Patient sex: M
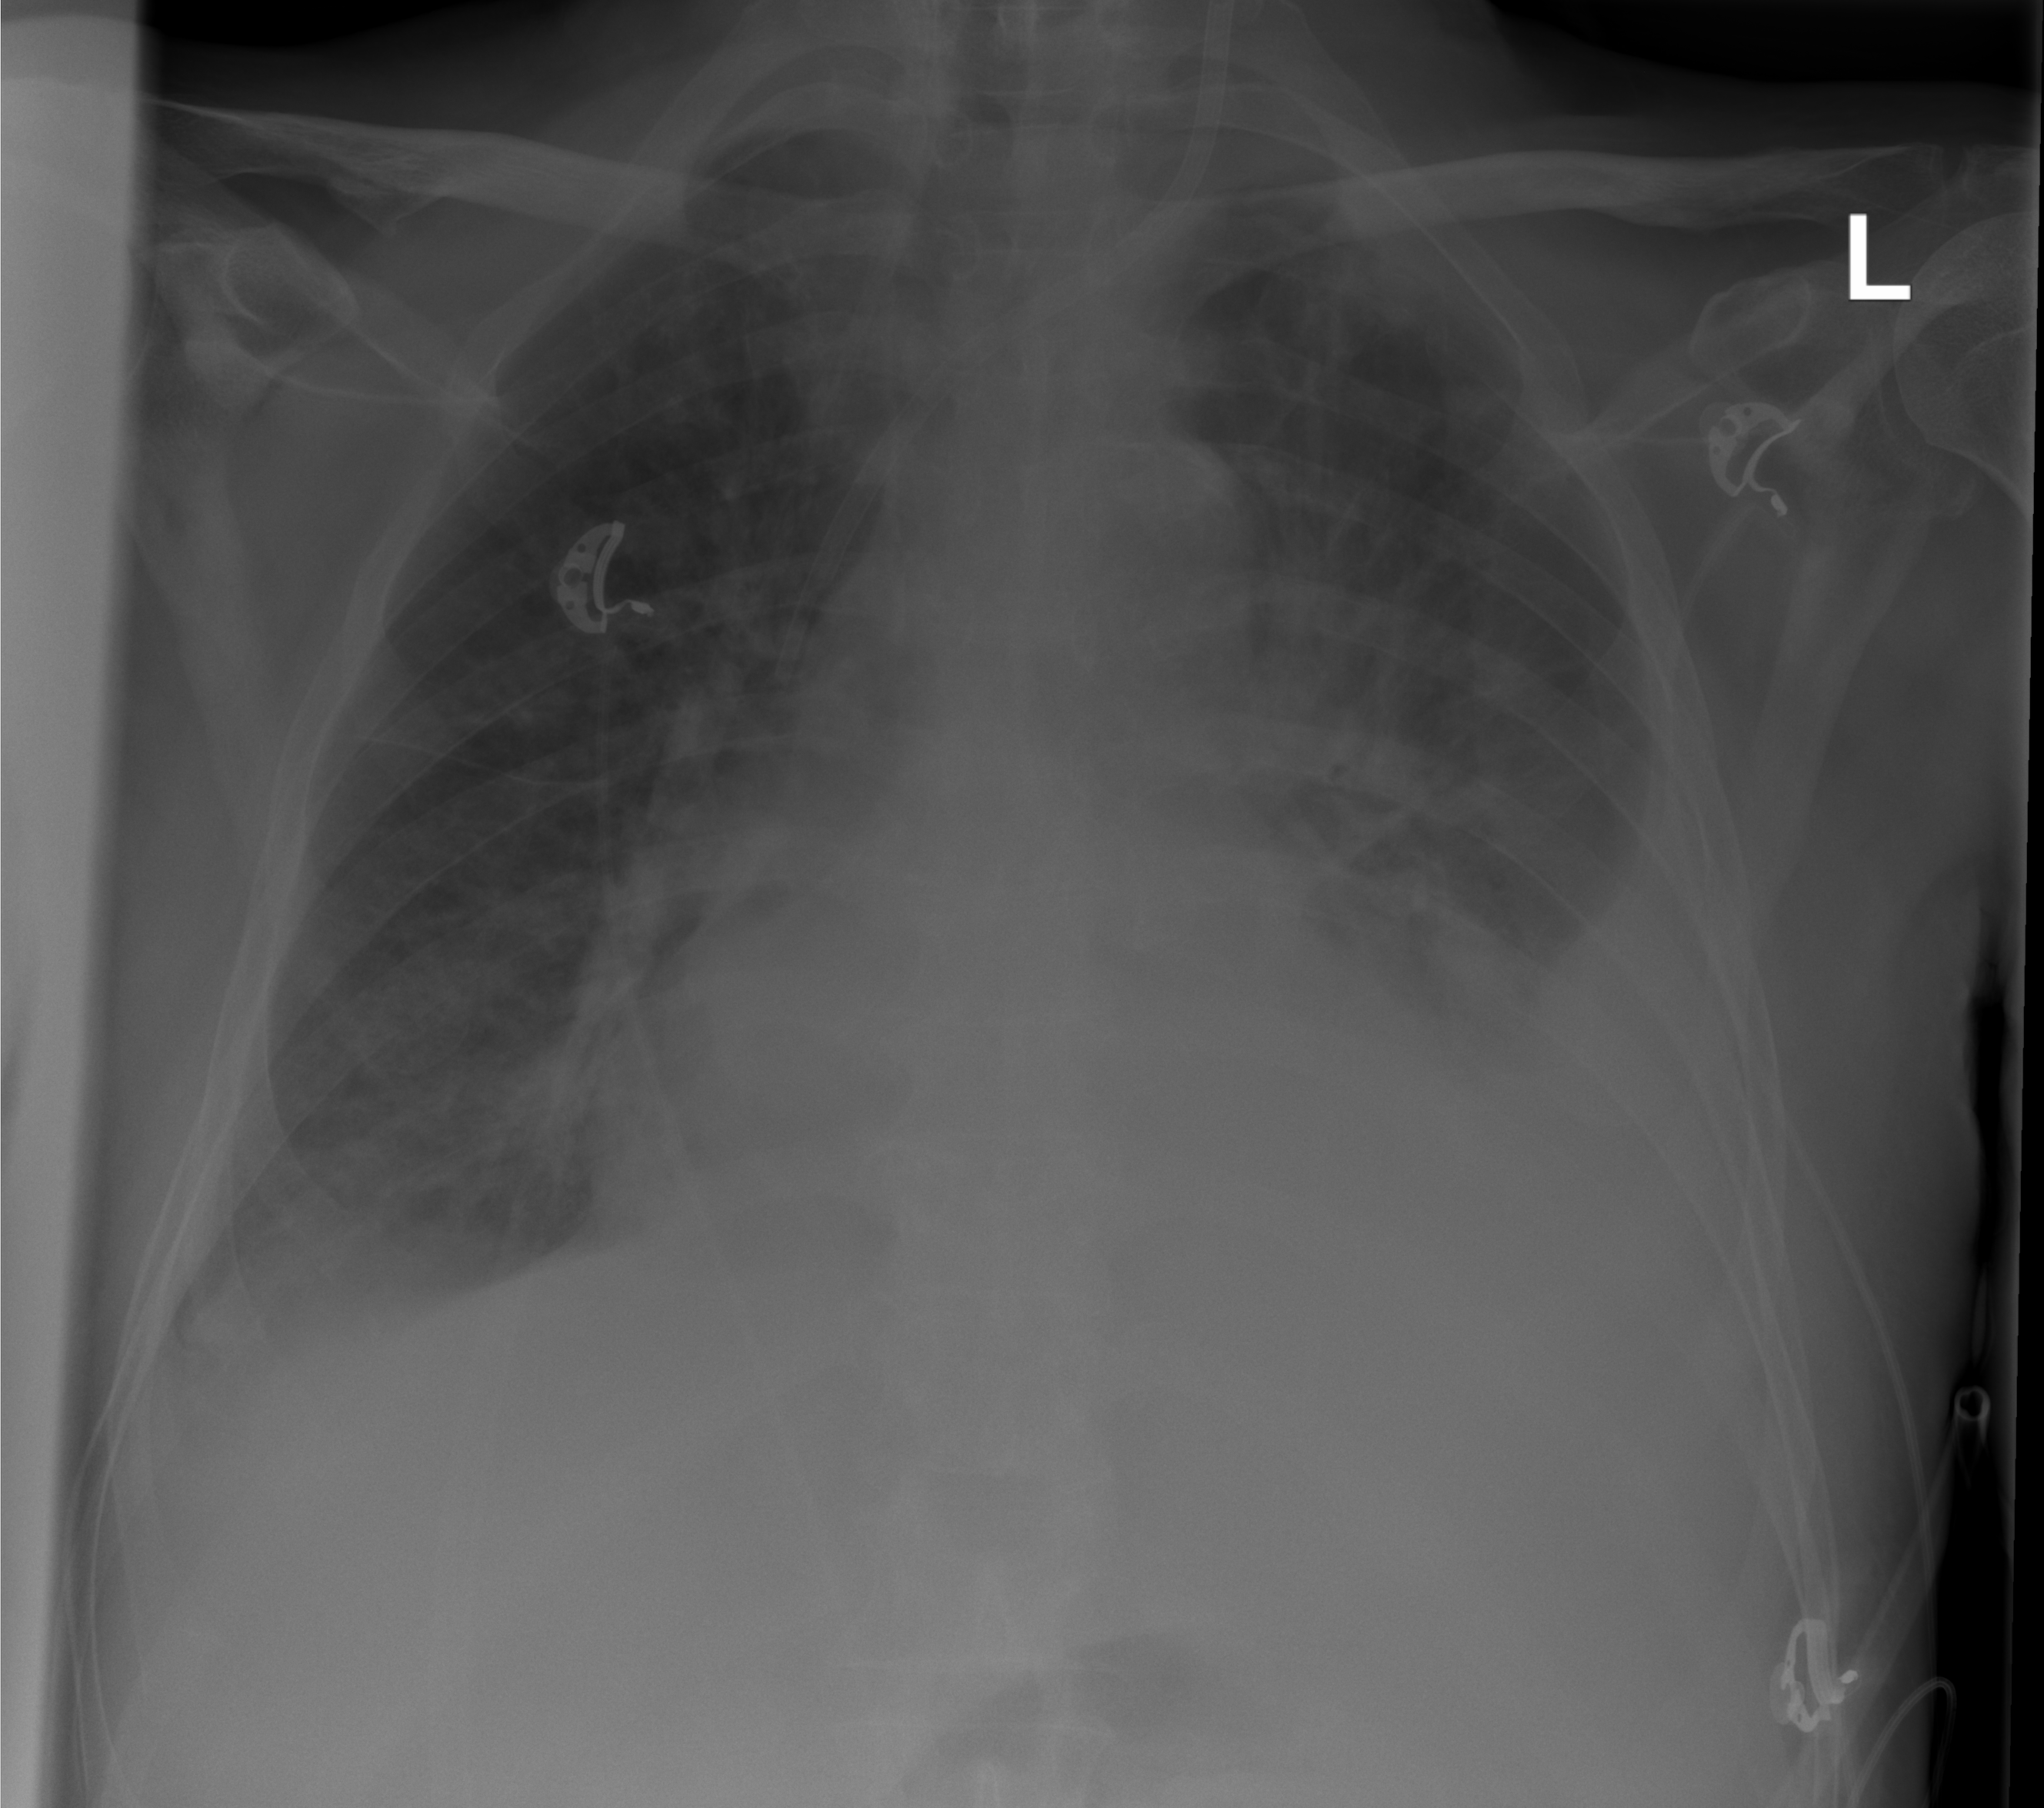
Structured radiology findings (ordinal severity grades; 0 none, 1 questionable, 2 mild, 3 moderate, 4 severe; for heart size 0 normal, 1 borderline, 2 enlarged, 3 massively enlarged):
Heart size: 2
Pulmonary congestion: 2
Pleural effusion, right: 2
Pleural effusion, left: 3
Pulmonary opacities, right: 1
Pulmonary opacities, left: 1
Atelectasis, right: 2
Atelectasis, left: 3